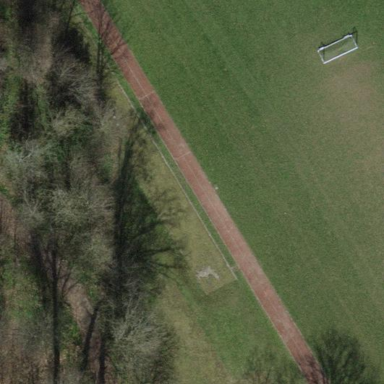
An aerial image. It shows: Athletics track located on leisure land.